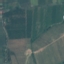
Land use / land cover class: PermanentCrop